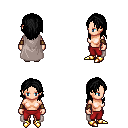
a pixel art fantasy rpg character, female body template, human, light skin, gray cape, red pants, black long hairstyle, leather bracers, gold boots, four views (front, back, left, right), 2x2 character sprite sheet, small pixel art, hard edges, no anti-aliasing